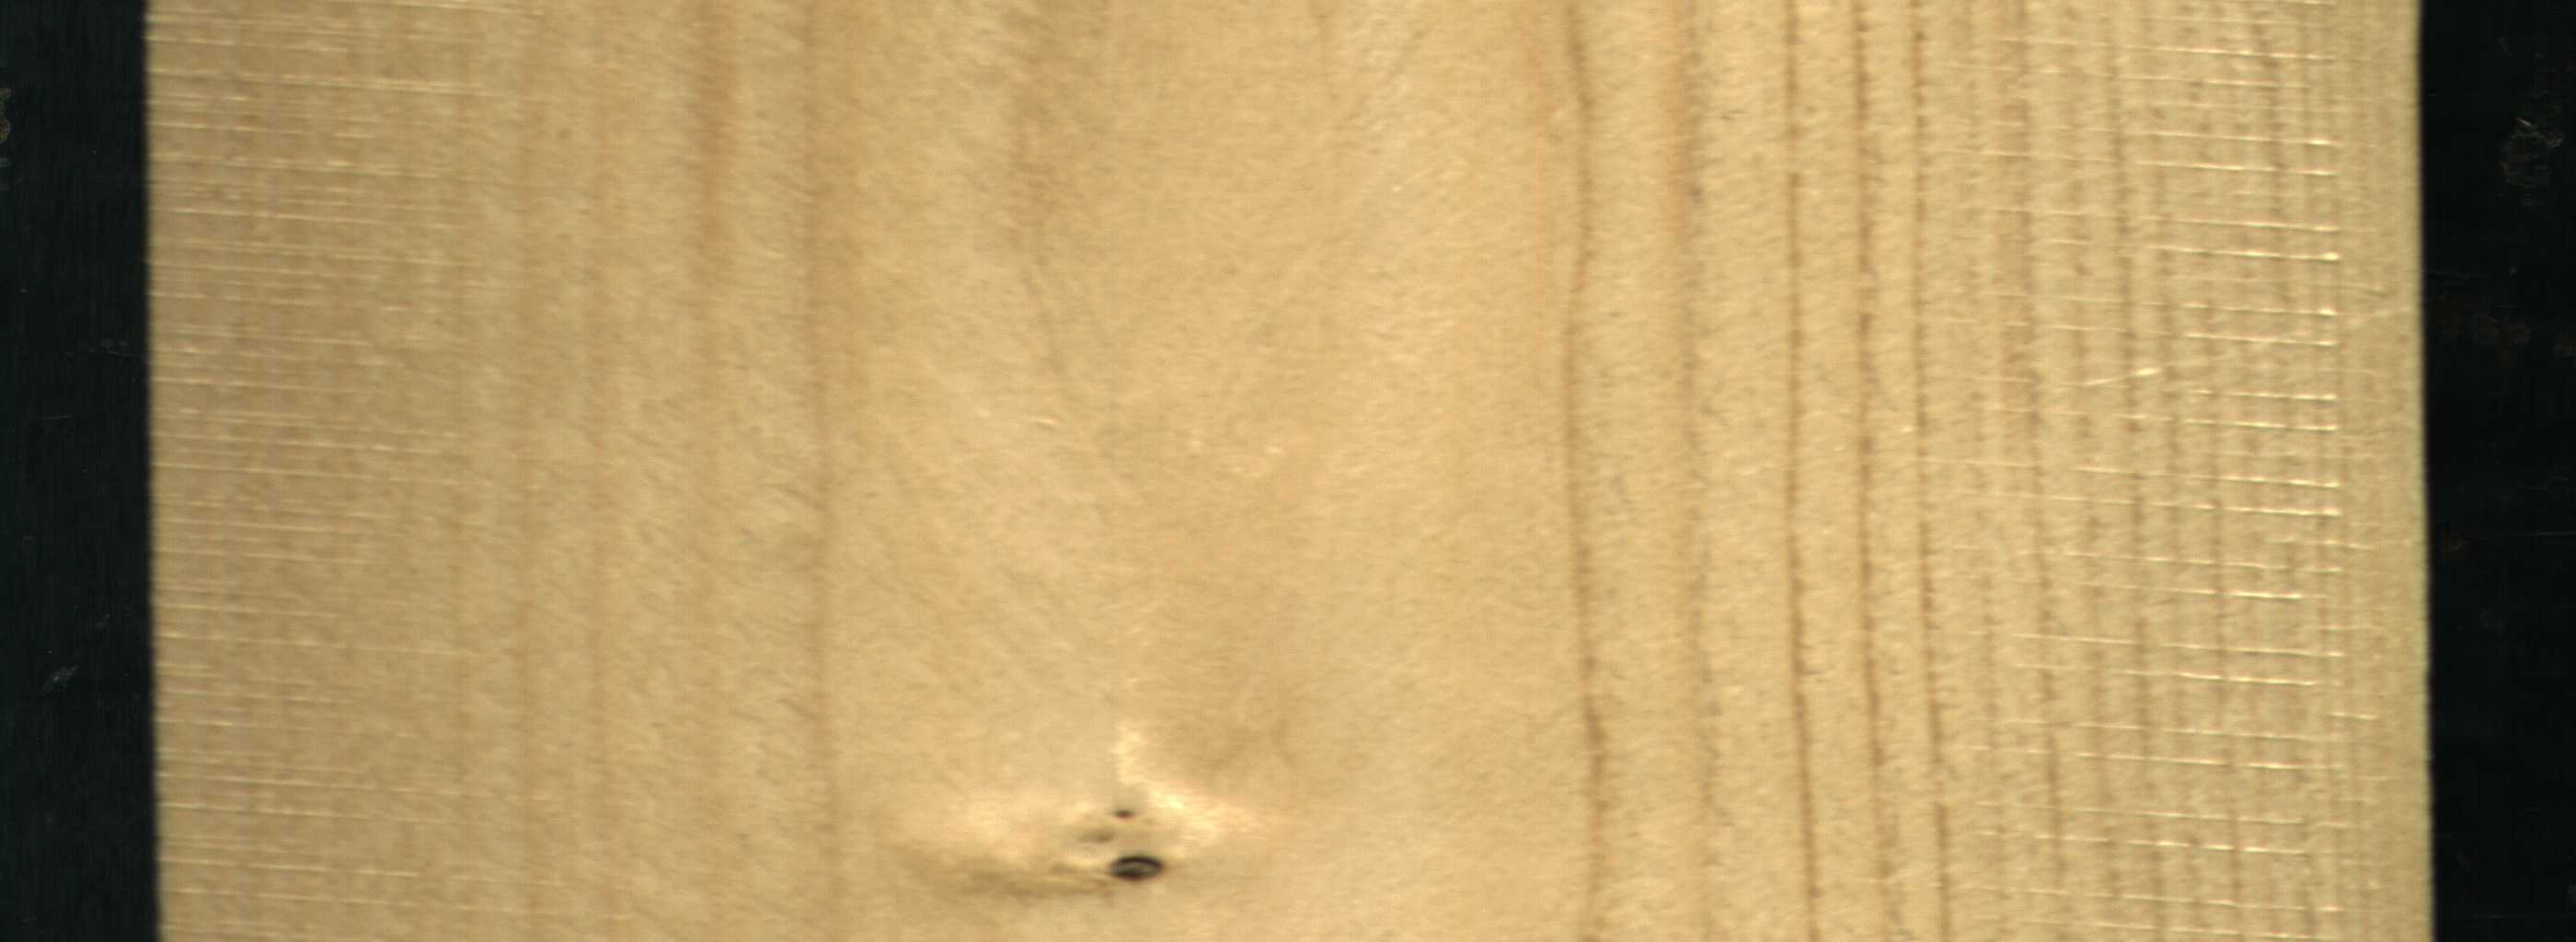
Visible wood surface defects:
Dead_Knot